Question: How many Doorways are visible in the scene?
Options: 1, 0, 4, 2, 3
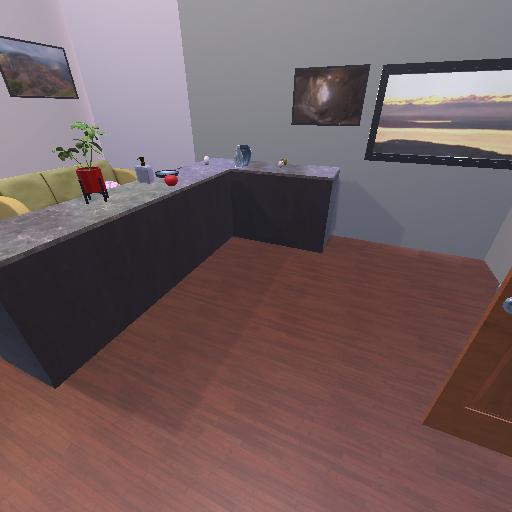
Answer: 1